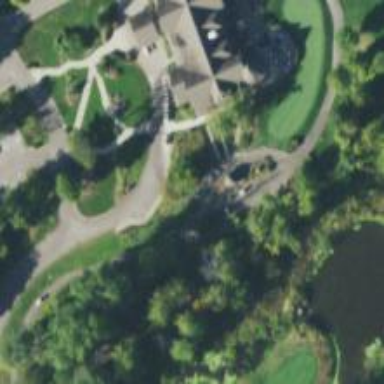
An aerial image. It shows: Path designated for golf carts.